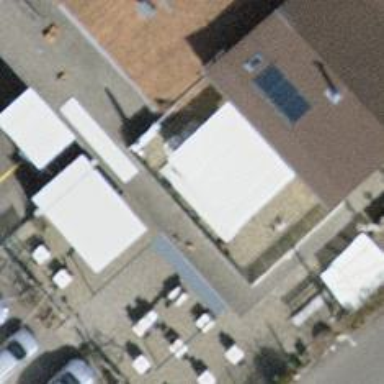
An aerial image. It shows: Restaurant.